Chest X-ray:
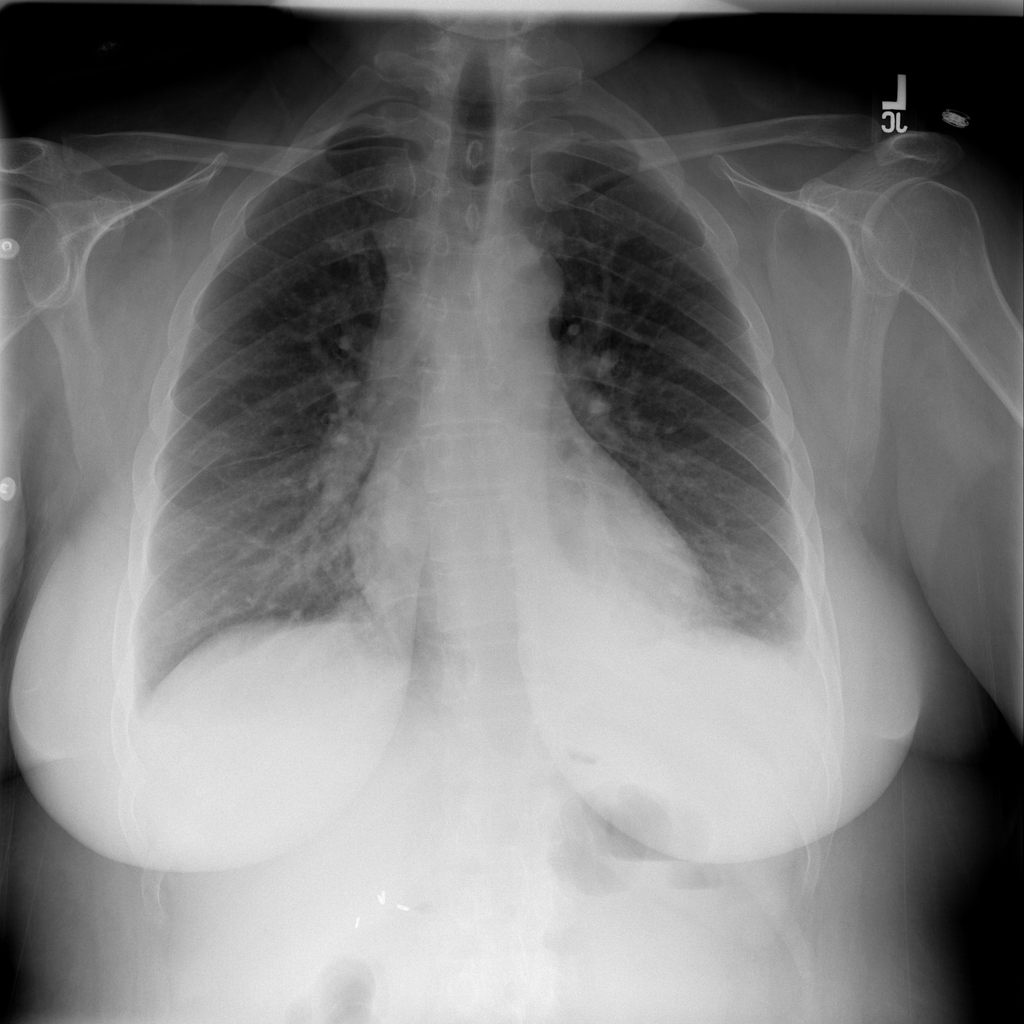
Findings: Consolidation, Effusion
No abnormal finding: no